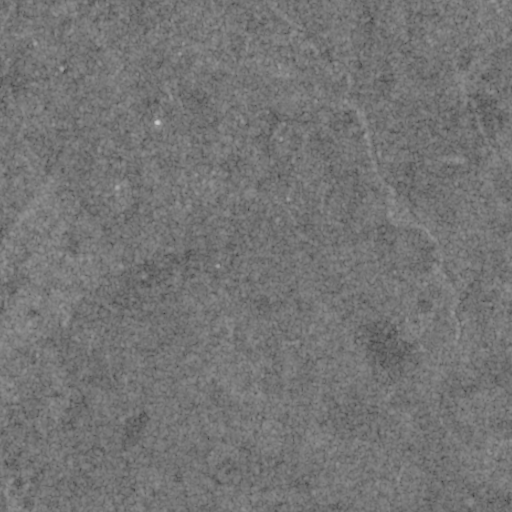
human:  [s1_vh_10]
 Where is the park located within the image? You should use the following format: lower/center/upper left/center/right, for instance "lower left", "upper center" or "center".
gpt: The park is located in the center of the image.
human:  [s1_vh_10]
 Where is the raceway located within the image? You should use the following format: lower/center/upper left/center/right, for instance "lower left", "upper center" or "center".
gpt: The raceway is located in the upper right of the image.
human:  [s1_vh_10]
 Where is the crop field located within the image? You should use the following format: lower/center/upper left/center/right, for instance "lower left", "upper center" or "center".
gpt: There is no crop field in the image.

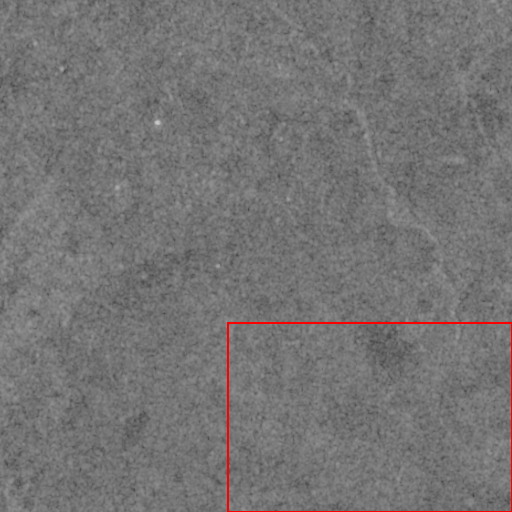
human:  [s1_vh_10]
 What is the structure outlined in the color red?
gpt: The structure outlined in red is a crop field.
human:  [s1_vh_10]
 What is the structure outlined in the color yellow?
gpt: There is no yellow outline.